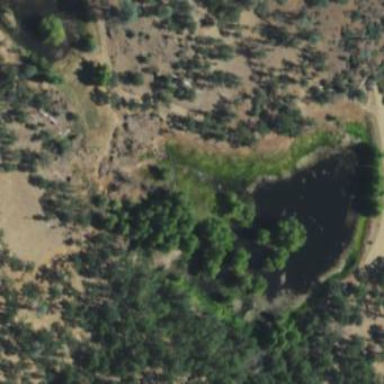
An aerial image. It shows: Pond surrounded by natural water.